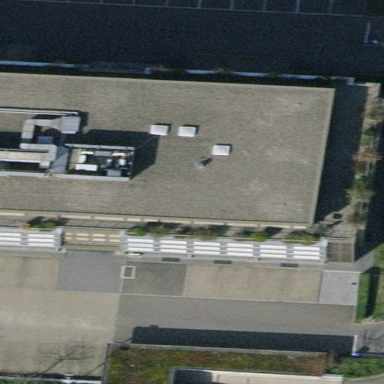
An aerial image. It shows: Office building.